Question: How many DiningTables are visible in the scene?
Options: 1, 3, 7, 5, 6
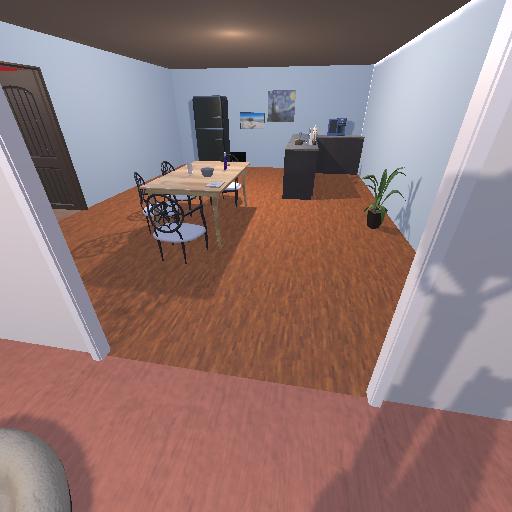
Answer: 1